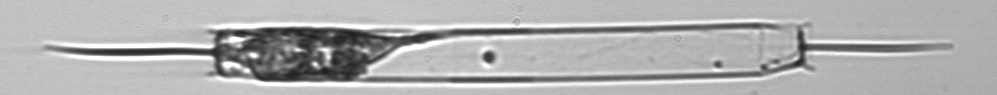
Label: Ditylum_brightwellii